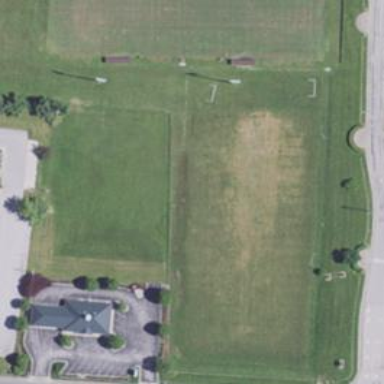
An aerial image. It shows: Soccer pitch designated for leisure and sports activities.